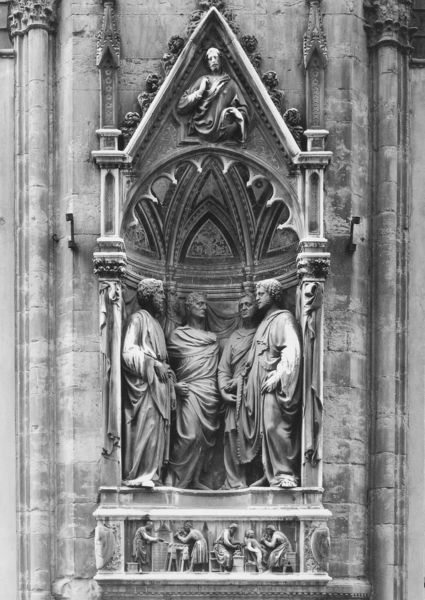
Titel: Tabernakel der Steinmetze, die vier gekrönten Heiligen (Santi Quattro Coronati)
Künstler: Nanni di Banco
Standort: Florenz, Orsanmichele (EU - I - Toskana)
Schlagwörter: gruppe, männer, säule, bart, architektur, stein, kirche, gewand, gotik, locken, renaissance, relief, bogen, fassade, giebel, figuren, kuppel, detail, faltenwurf, plastik, vier, nische, außen, gewölbe, kathedrale, halbrund, fries, sims, skulpturen, handwerker, sandstein, gotisch, spitzbogen, christus, grotte, menschengruppe, heilige, personengruppe, niesche, jünger, steinmetzarbeit, fialen, simms, apostel, donatello, renaissance nische stein or´san michele florenz